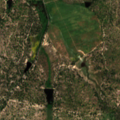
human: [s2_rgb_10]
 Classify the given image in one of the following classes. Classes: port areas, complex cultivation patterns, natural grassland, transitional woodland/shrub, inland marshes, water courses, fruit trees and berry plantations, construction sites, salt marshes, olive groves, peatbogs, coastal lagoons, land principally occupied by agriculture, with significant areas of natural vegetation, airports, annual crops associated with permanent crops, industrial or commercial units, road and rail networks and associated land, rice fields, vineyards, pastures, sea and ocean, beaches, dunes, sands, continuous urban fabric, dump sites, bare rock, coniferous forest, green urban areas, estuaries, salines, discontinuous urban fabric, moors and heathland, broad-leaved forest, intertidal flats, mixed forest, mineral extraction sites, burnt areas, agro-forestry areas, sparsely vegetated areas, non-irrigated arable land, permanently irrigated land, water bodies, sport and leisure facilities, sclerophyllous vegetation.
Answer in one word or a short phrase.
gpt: pastures, broad-leaved forest, mixed forest